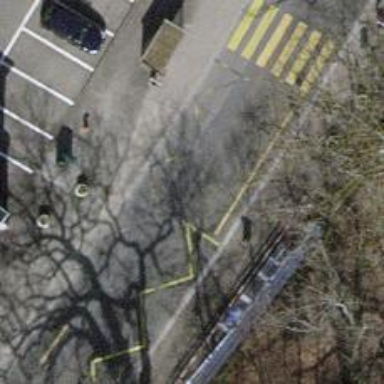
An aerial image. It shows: Bus stop with stop position for public transport.